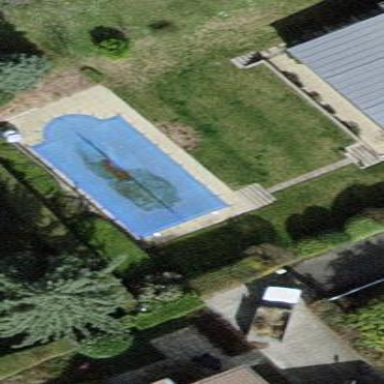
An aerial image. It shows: Swimming pool located in leisure land.